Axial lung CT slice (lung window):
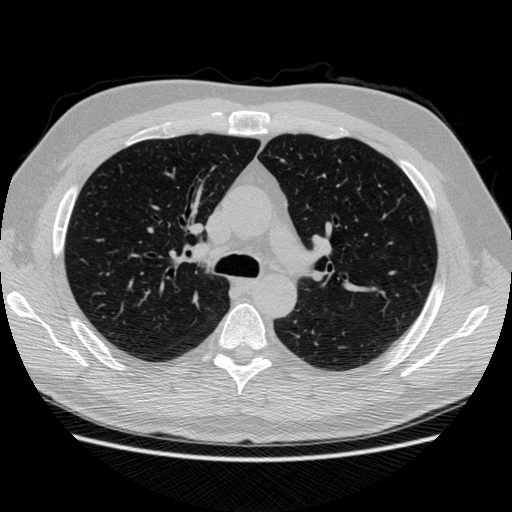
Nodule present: no